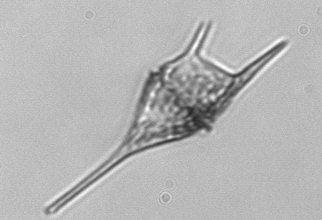
Label: Tripos_lineatus